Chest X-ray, PA view. Patient: 56 years old, sex F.
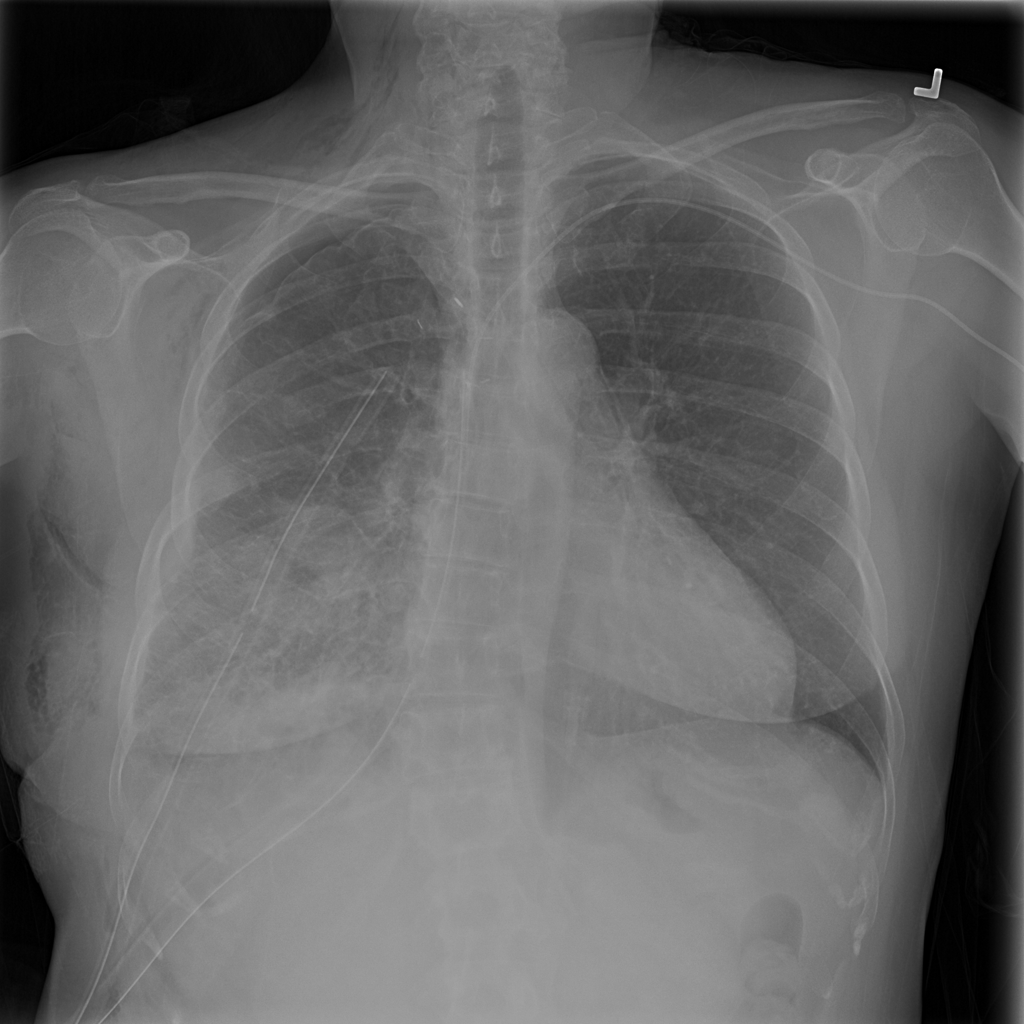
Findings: Effusion, Emphysema, Infiltration, Pneumothorax